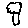
Label: tree